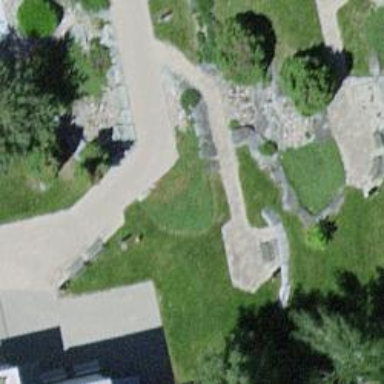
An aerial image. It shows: Path made of paving stones.